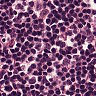
Metastatic tissue present: no